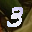
Label: 3